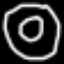
Label: donut